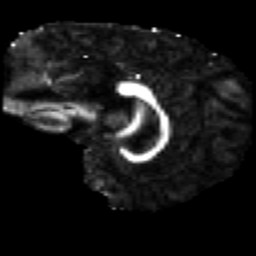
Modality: FA
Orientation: sagittal
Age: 25
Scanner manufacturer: siemens
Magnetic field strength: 3 T
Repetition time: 2.2 s
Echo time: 0.084 s